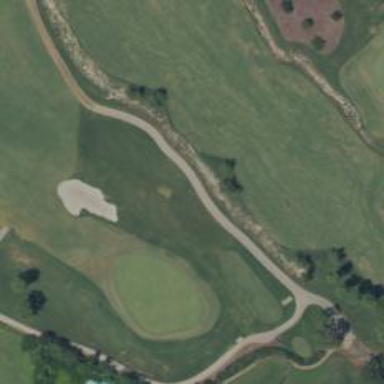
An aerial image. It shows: View of golf hole.